Question: I use Scribe to connect to LinkedIn. But I get this error, when try to connect:
'''
org.scribe.exceptions.OAuthException: Response body is incorrect. Can't extract token and secret from this: 'oauth_problem=Scope%20NOT_AUTHORIZED%20%3A%20r_fullprofile'
'''
I use this code for get RequestToken
'''
authService = new ServiceBuilder().provider(LinkedInApi.class).apiKey(LINKEDIN_APP_ID).apiSecret(LINKEDIN_APP_SECRET).callback
(LINKEDIN_CALLBACK).build();
new RequestTokenTask().execute();
//some code
class RequestTokenTask extends AsyncTask<Void, Void, Void> {
@Override
protected Void doInBackground(Void... params) {
try {
requestToken = authService.getRequestToken(); //error here
authURL = authService.getAuthorizationUrl(requestToken);
} catch (Exception ex) {
ex.printStackTrace();
}
return null;
}
@Override
protected void onPreExecute() {
progressBar.setVisibility(View.VISIBLE);
}
@Override
protected void onPostExecute(Void result) {
progressBar.setVisibility(View.GONE);
webView.loadUrl(authService.getAuthorizationUrl(requestToken));
}
}
'''
How I can resolve this problem?
Update:
I can't see in setting "r_fullprofile" permission. What I doing wrong?

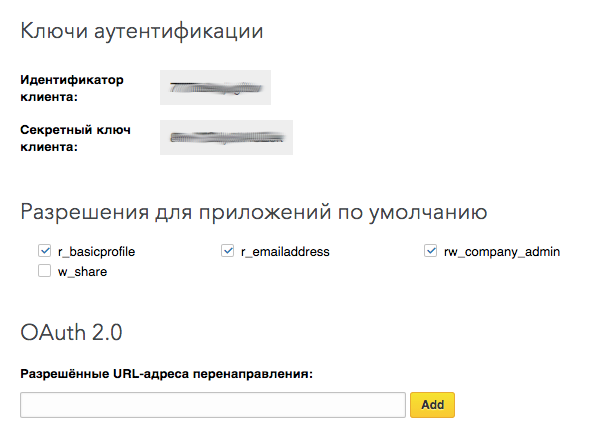
Answer: permission "r_fullprofile" is deprecated.
<URL>